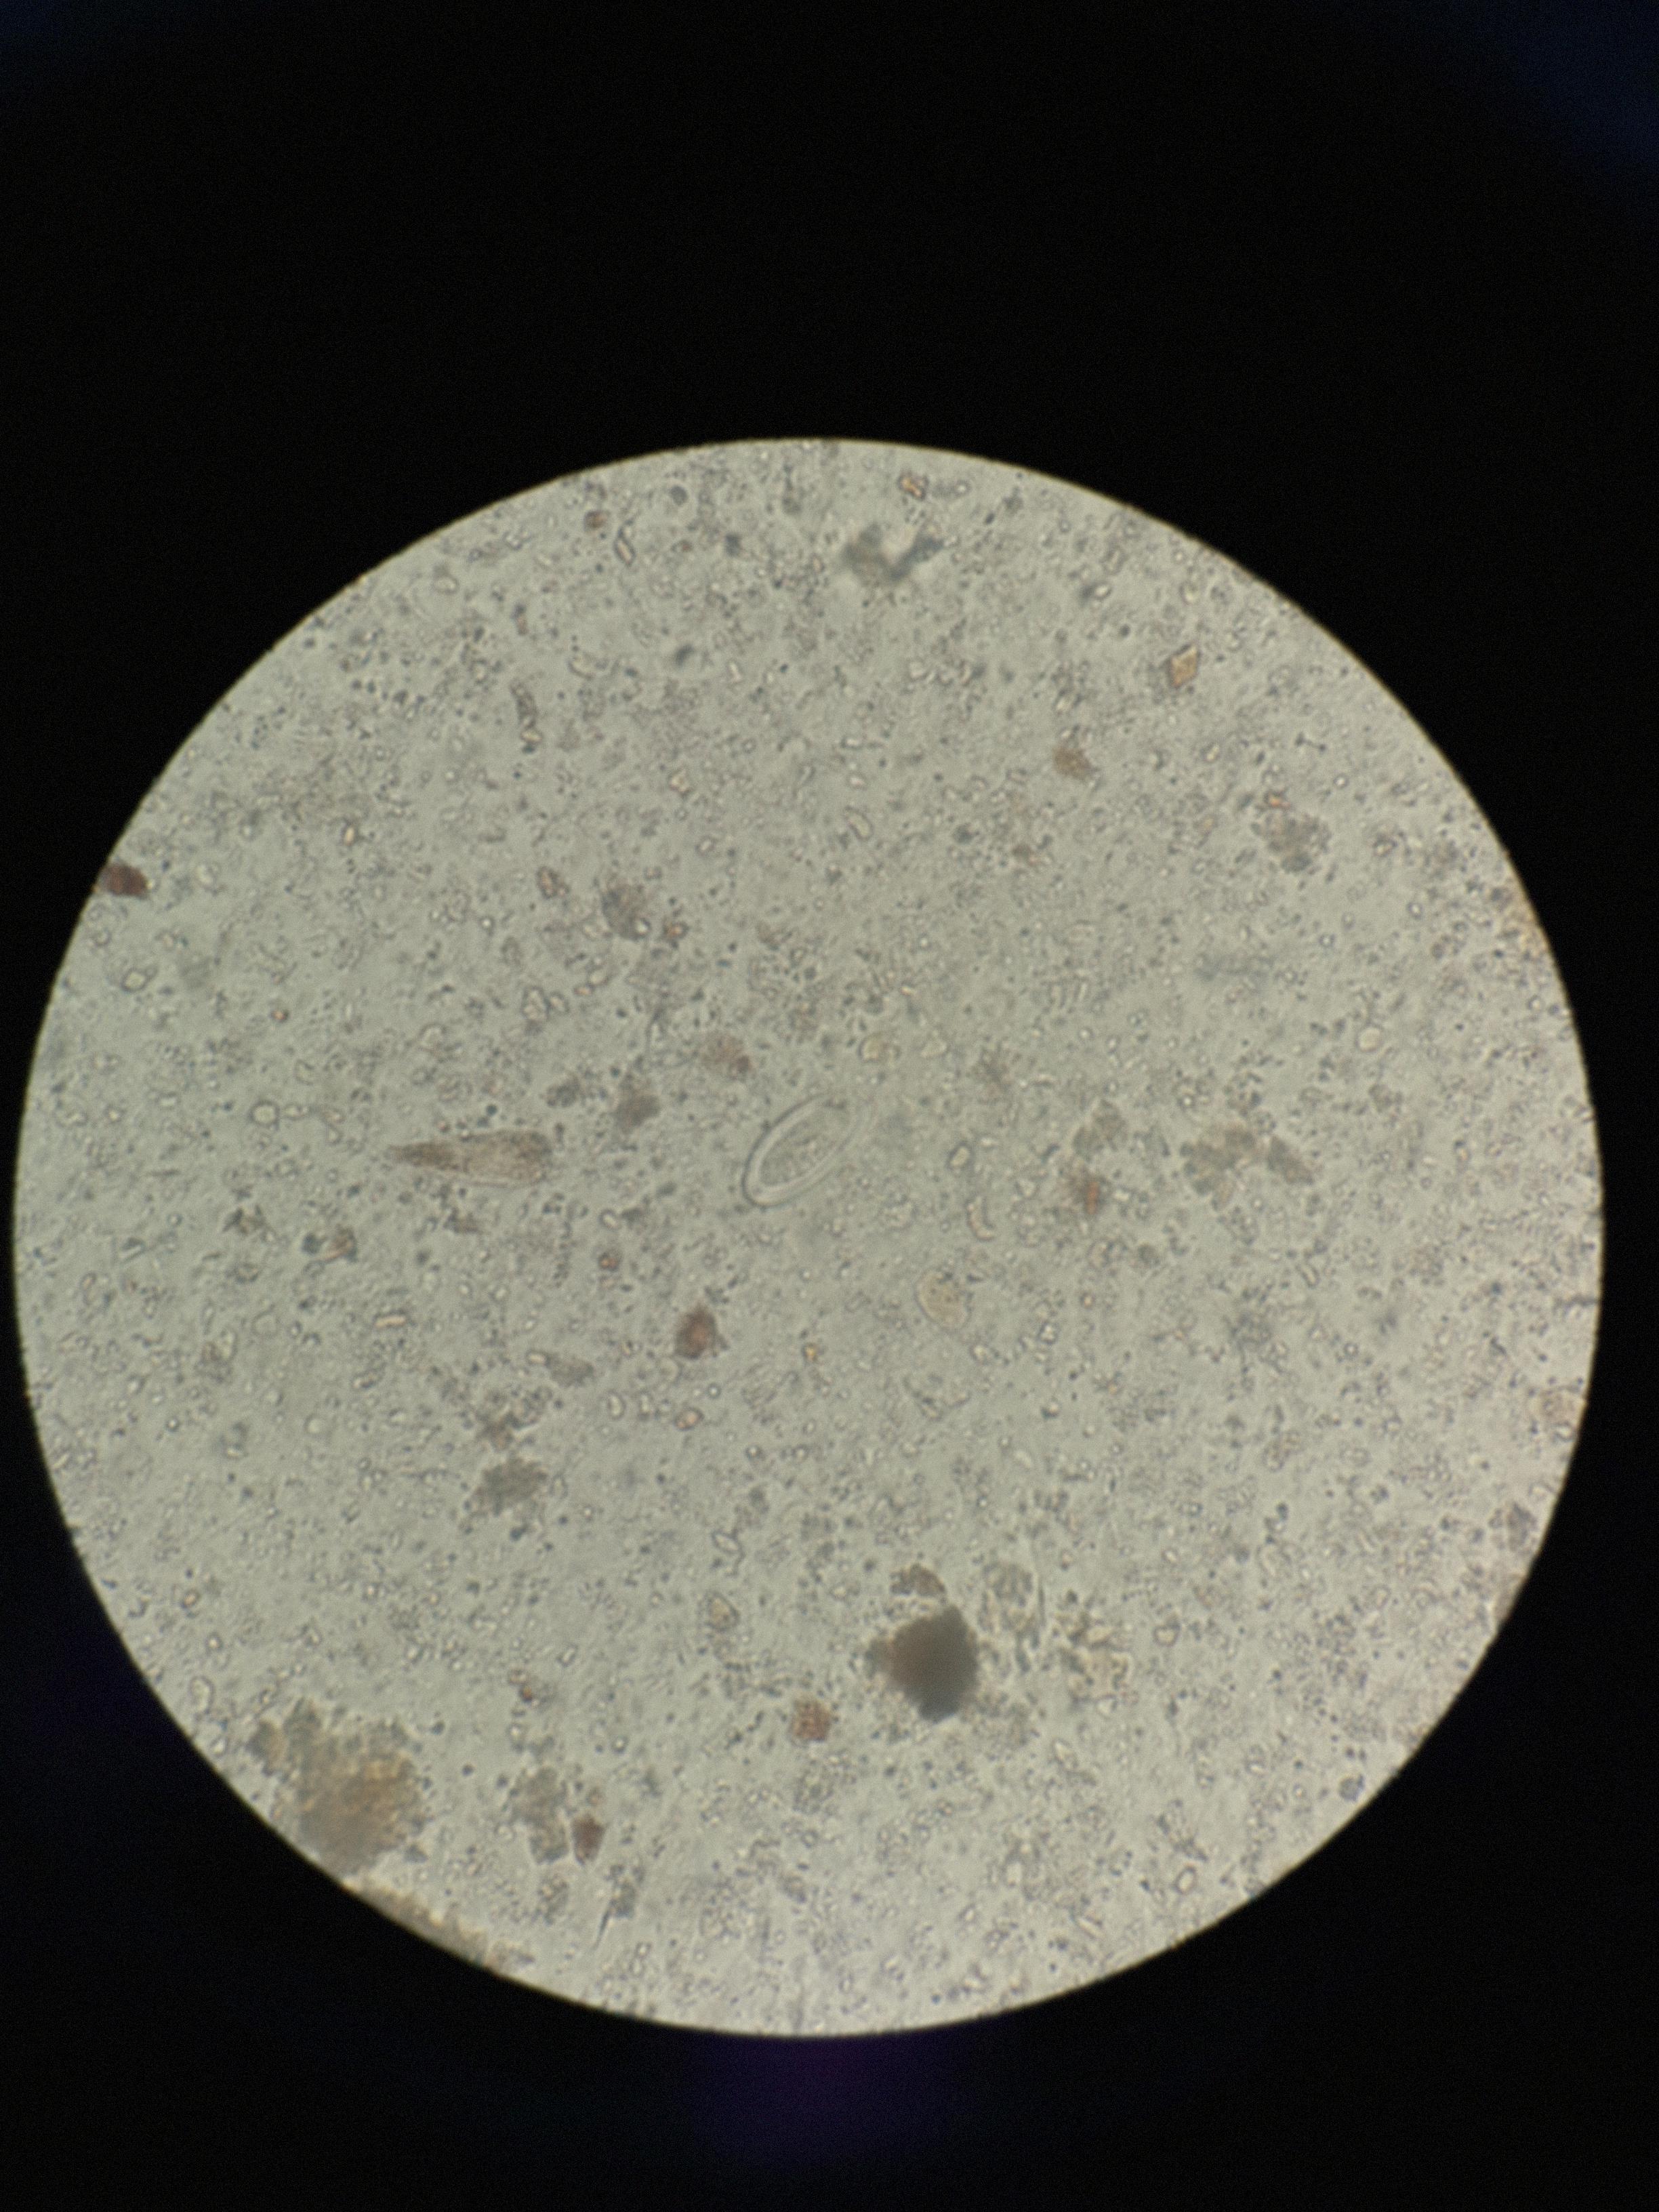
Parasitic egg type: Enterobius vermicularis